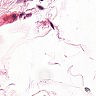
Metastatic tissue present: no